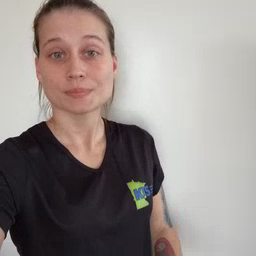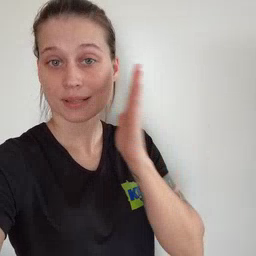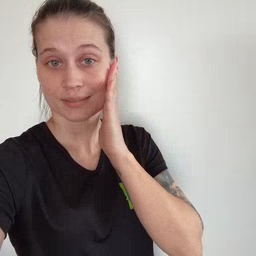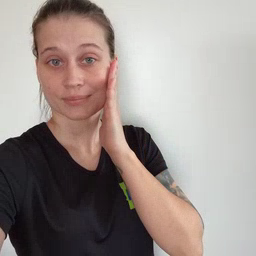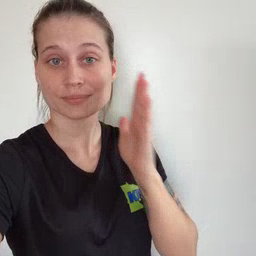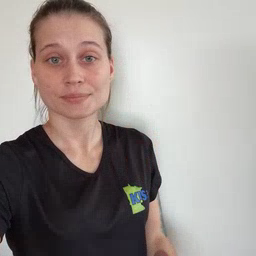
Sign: bed